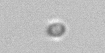
Label: nanoplankton_mix